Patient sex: M
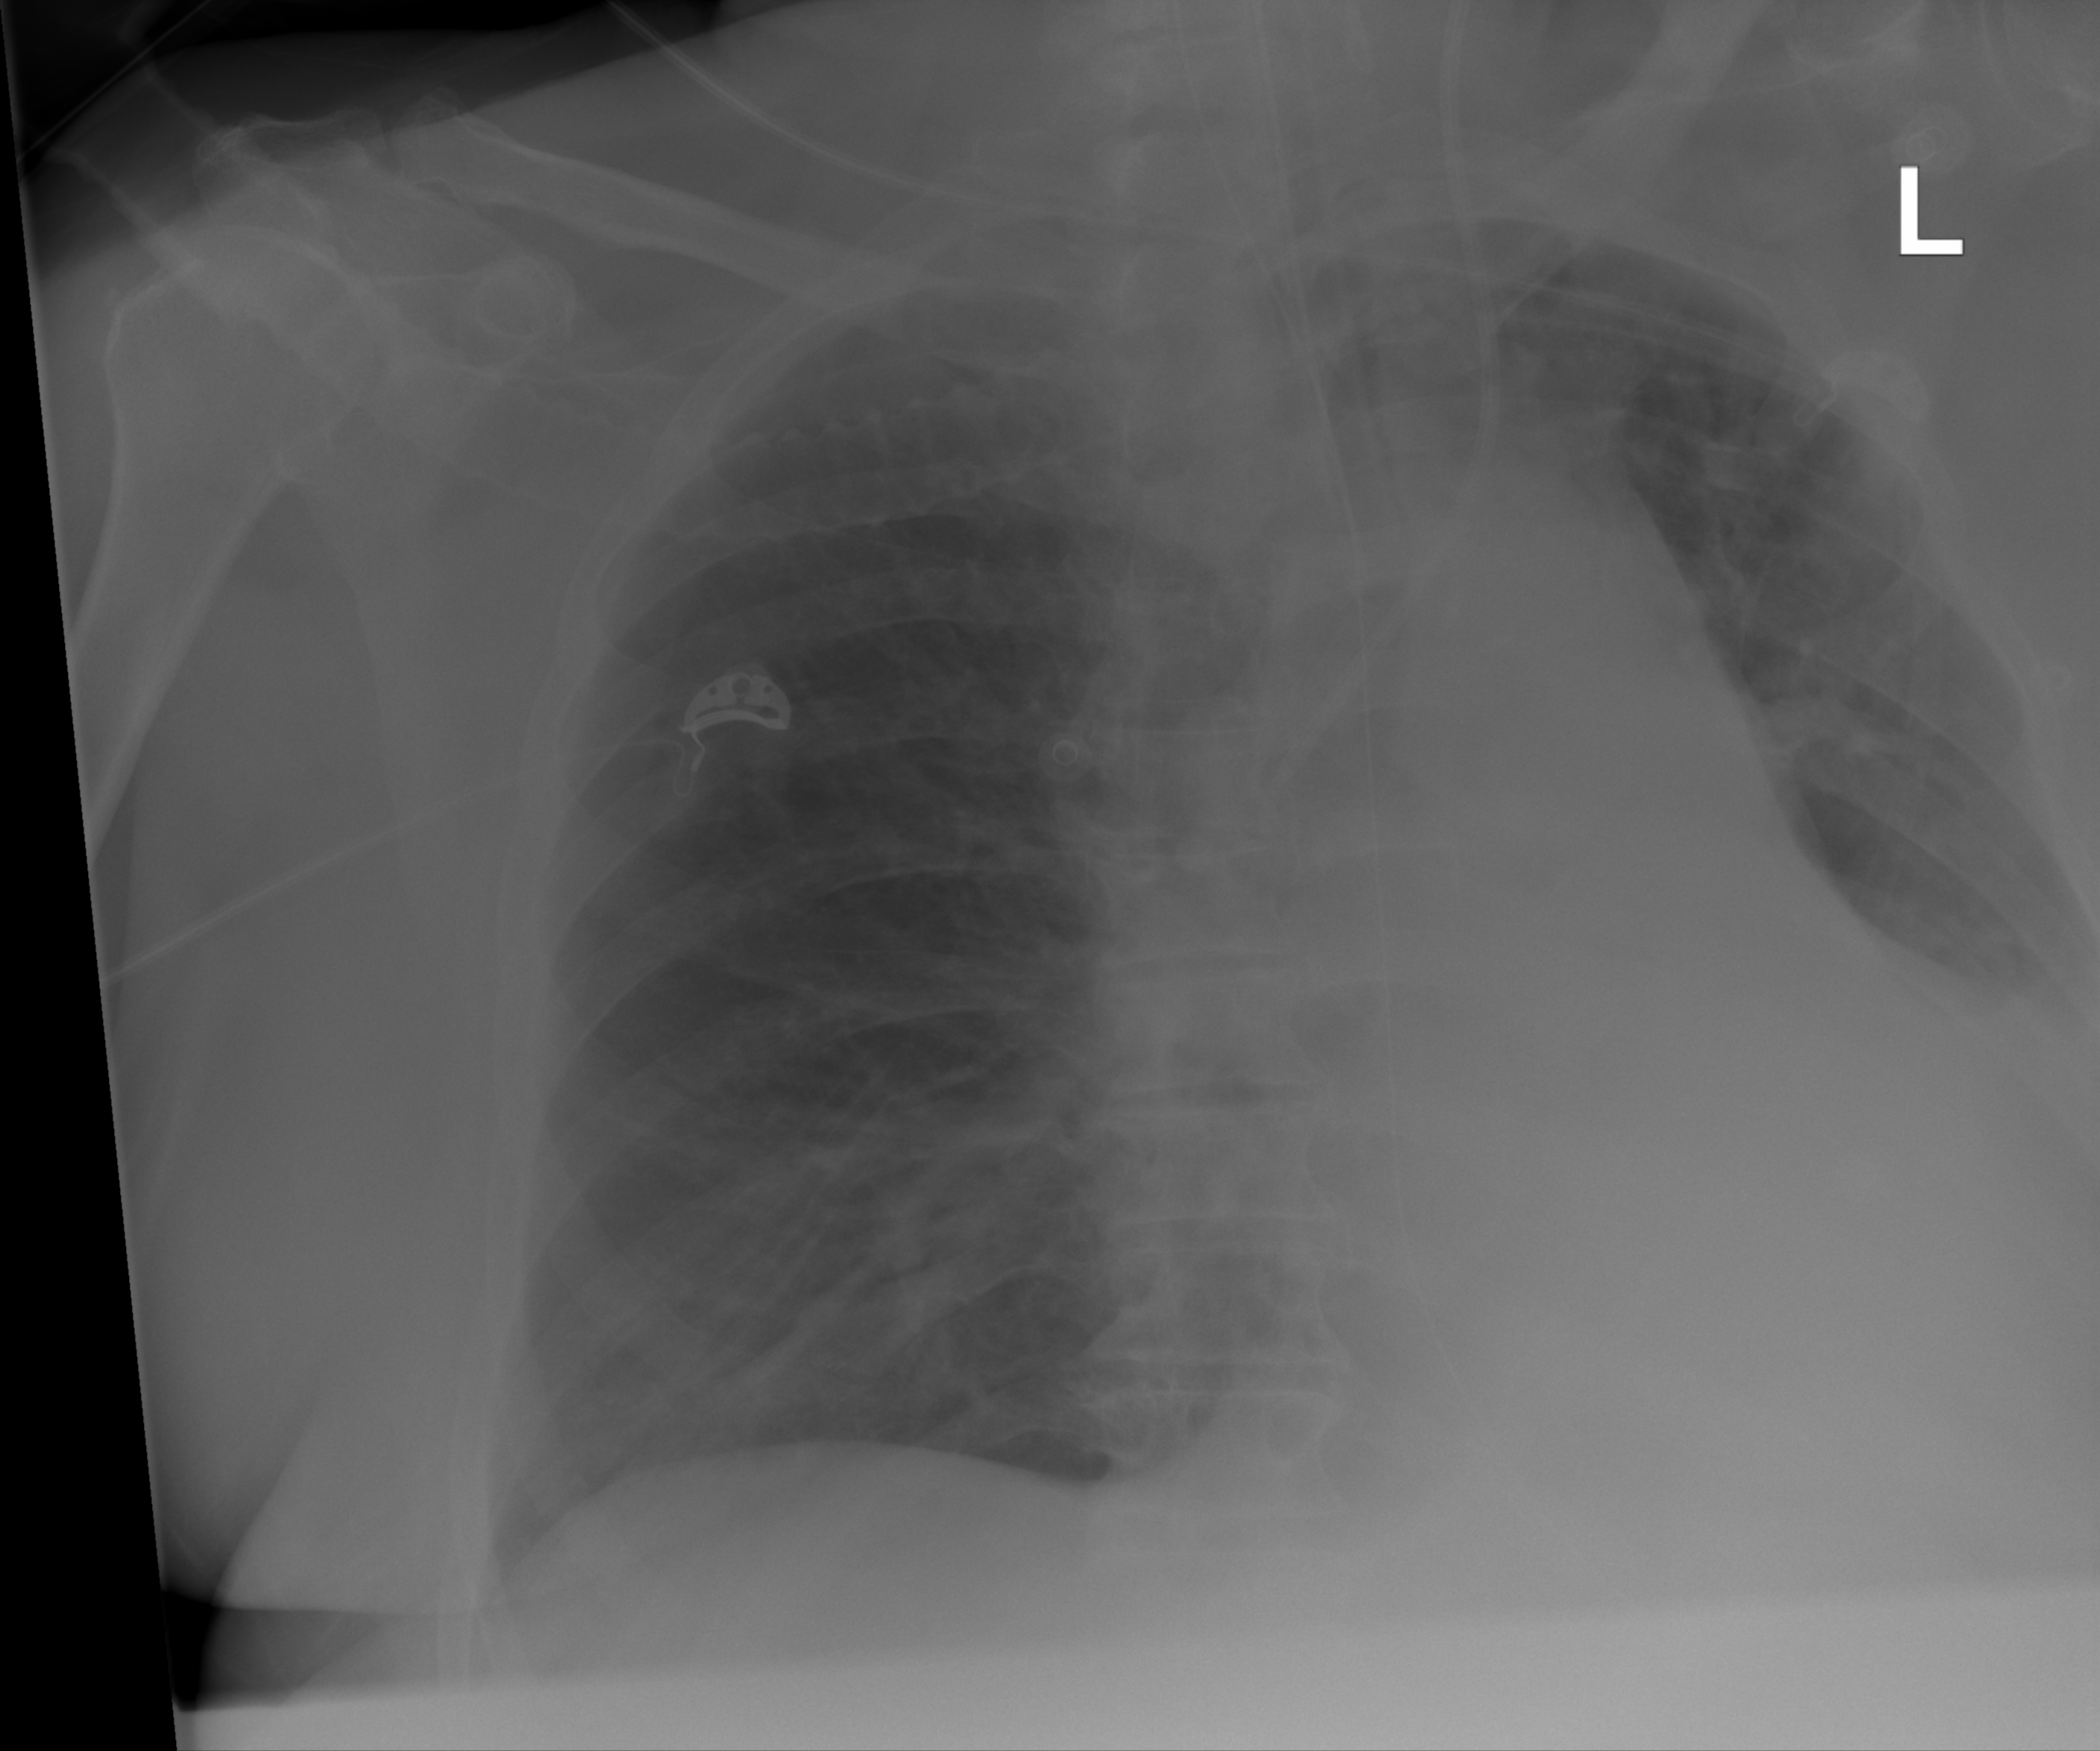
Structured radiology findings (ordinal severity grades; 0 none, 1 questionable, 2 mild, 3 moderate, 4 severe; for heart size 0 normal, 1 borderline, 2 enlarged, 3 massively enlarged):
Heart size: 0
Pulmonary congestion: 0
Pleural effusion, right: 0
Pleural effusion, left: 2
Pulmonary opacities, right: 0
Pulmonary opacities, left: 0
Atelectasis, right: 0
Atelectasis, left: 2